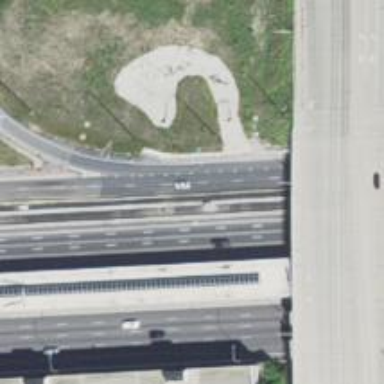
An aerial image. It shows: Motorway junction.